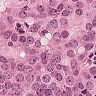
Metastatic tissue present: yes